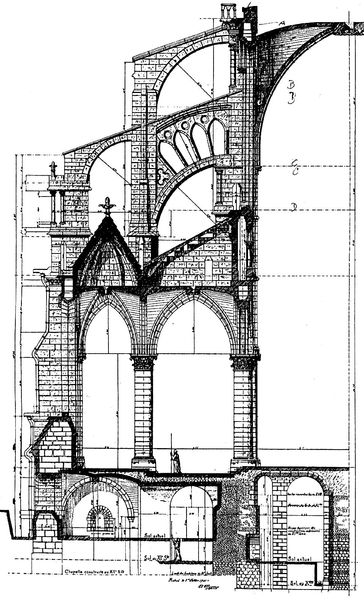
Titel: Kathedrale Notre-Dame in Chartres
Standort: Chartres, Notre-Dame (EU - F)
Schlagwörter: weiß, schwarz, skizze, stützen, säulen, zeichnung, dach, gebäude, architektur, steine, kirche, gotik, bogen, mauer, linien, pilaster, detail, bögen, fugen, keller, gewölbe, druck, schnitt, stich, arkaden, seitenschiff, spitzbogen, mauern, plan, streben, querschnitt, aufriss, bauzeichnung, bauplan, krypta, statik, strebewerk, strebepfeiler, strebebögen, strützen